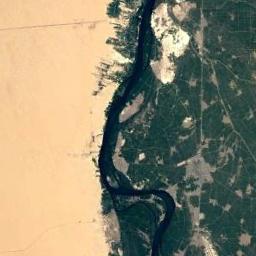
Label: river